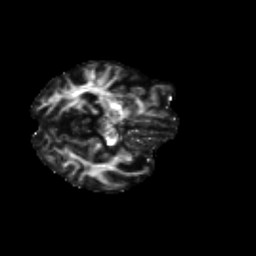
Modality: FA
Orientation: axial
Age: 78
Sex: female
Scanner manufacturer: siemens
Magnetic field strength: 3 T
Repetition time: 4.71 s
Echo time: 0.0906 s